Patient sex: M
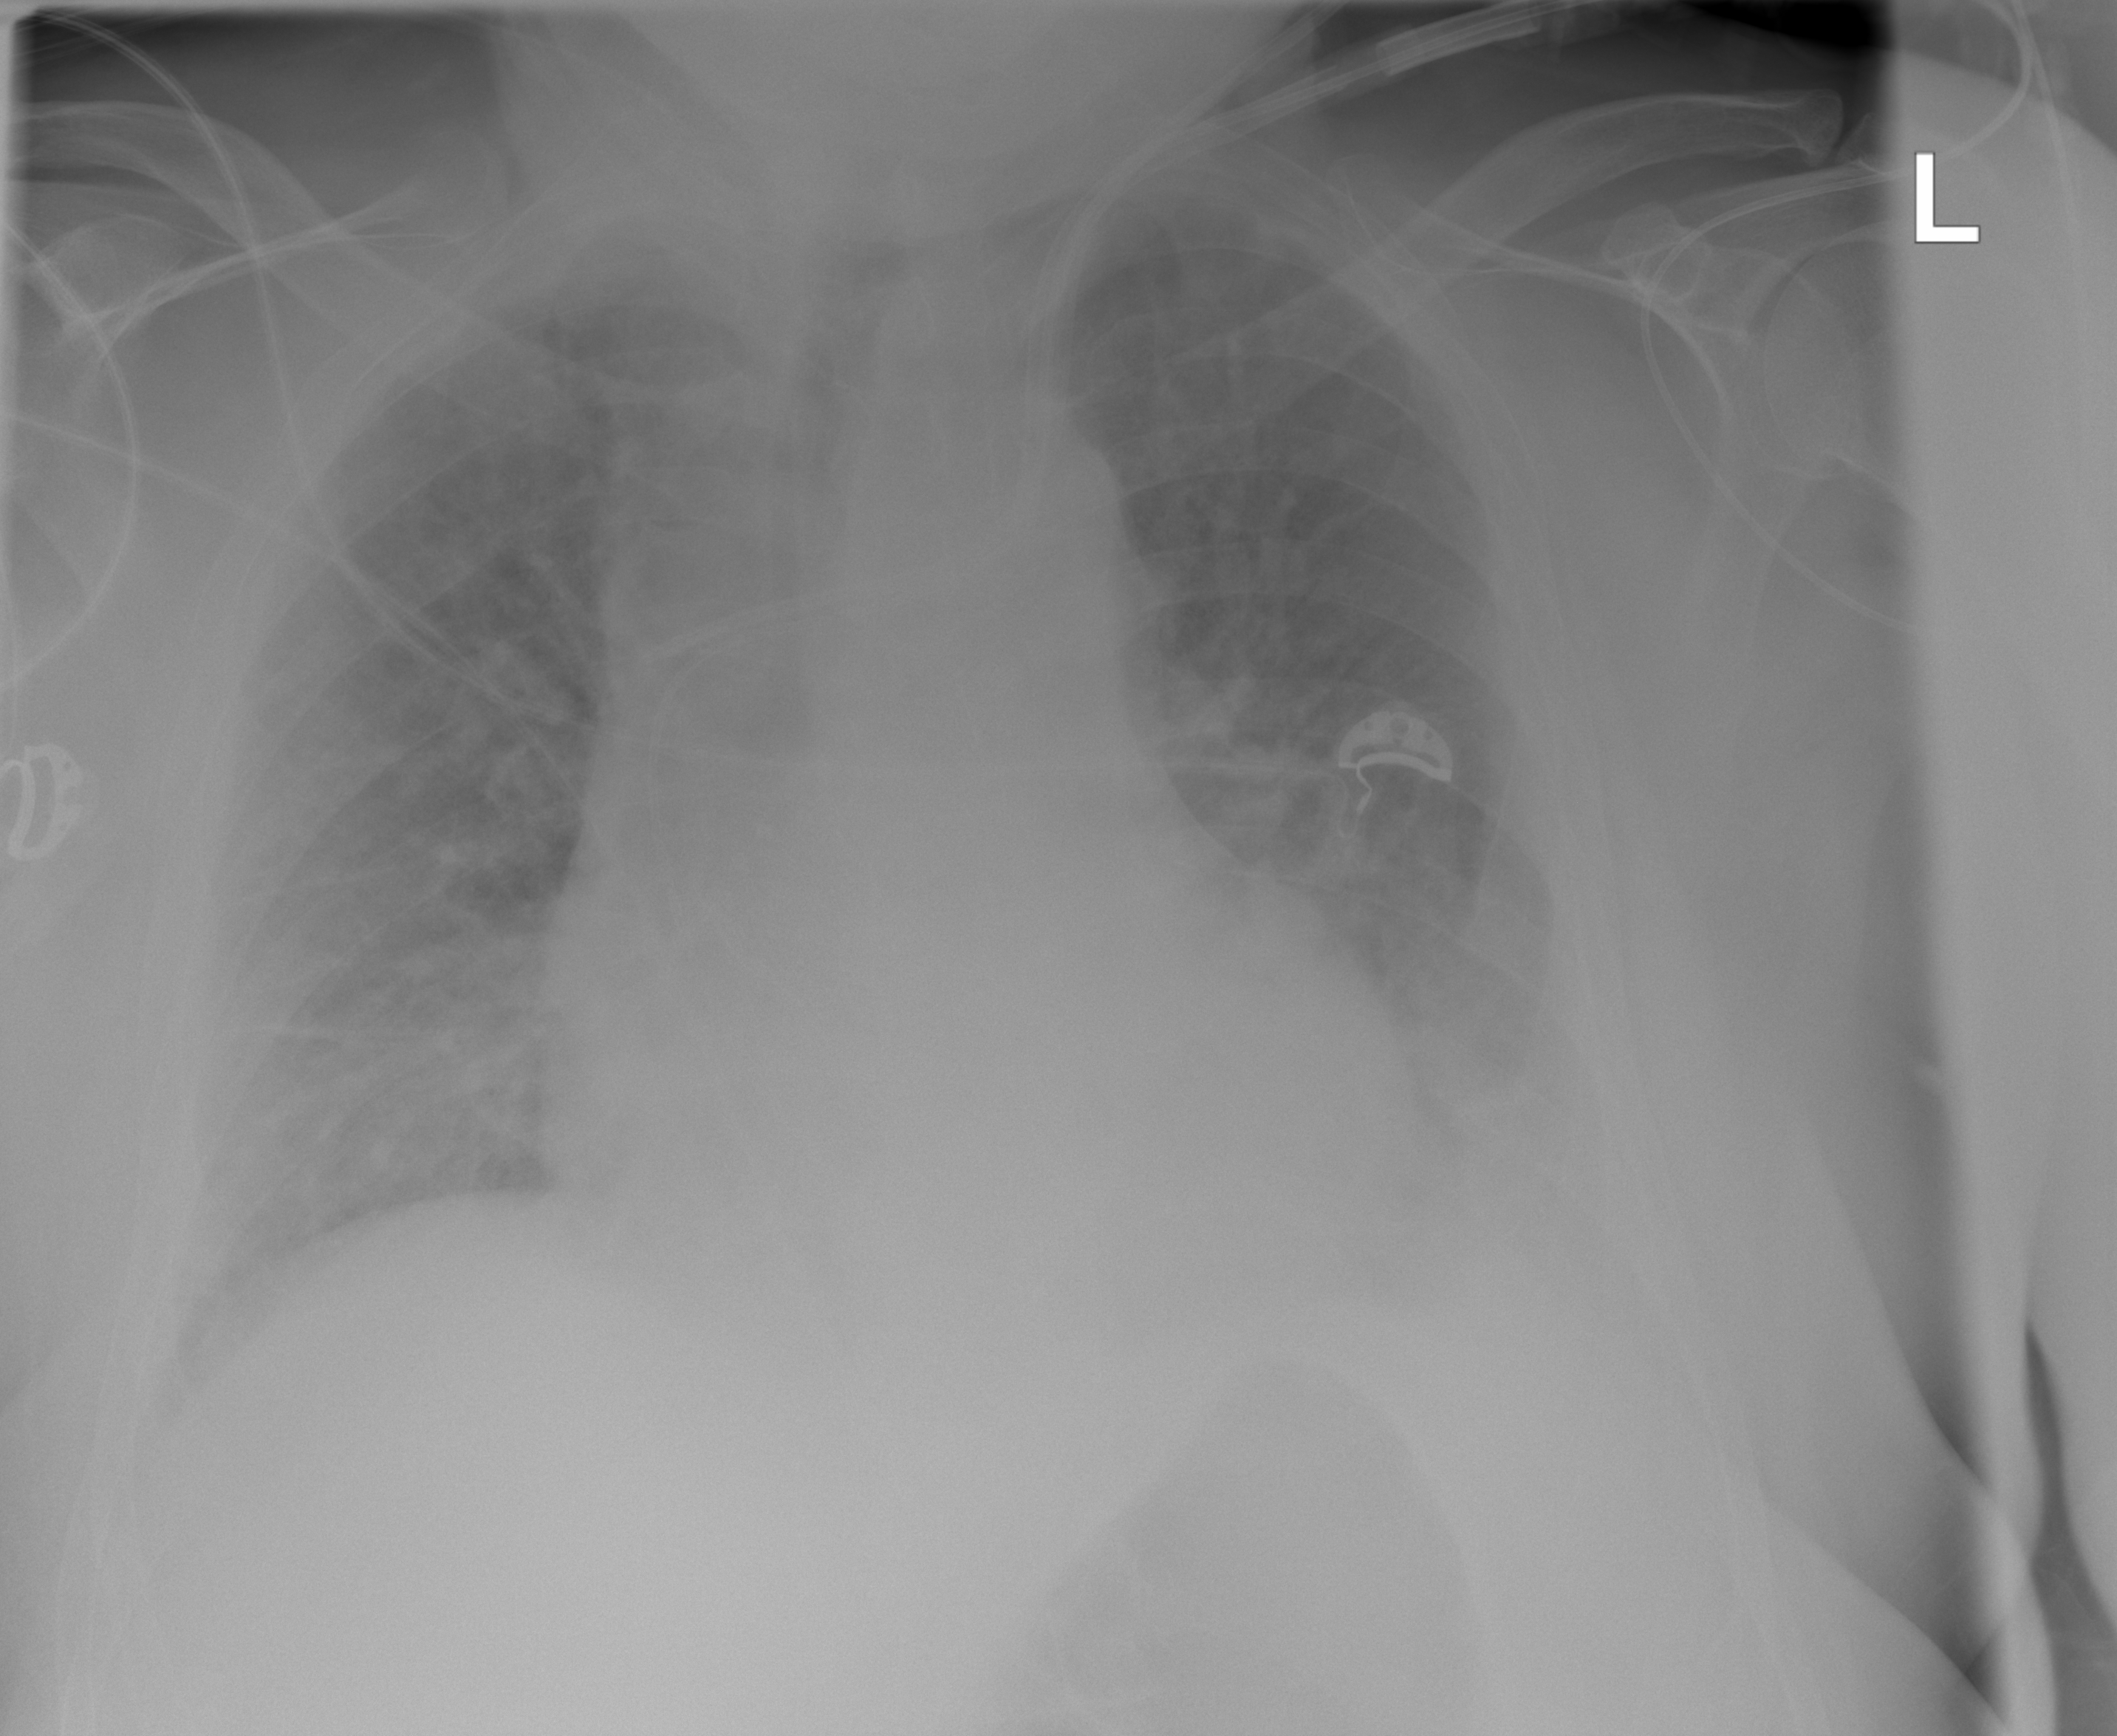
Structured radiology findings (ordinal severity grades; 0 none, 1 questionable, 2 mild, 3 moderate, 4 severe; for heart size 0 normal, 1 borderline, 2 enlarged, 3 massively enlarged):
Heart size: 2
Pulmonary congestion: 3
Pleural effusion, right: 1
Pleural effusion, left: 2
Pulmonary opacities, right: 2
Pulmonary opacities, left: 2
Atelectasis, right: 3
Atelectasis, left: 3